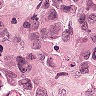
Metastatic tissue present: yes